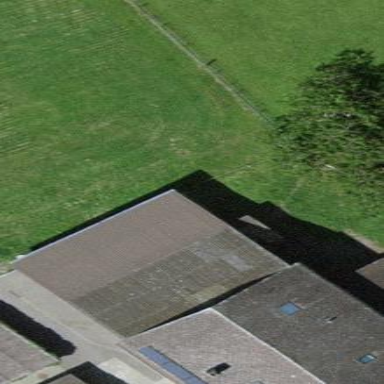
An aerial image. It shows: Farm building.